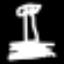
Label: palm tree